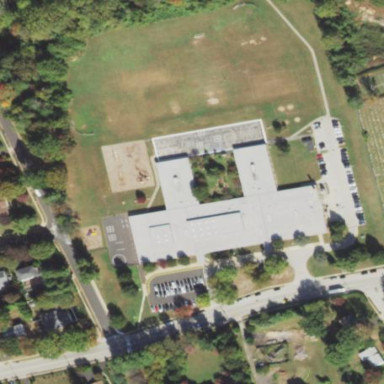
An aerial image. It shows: School building.